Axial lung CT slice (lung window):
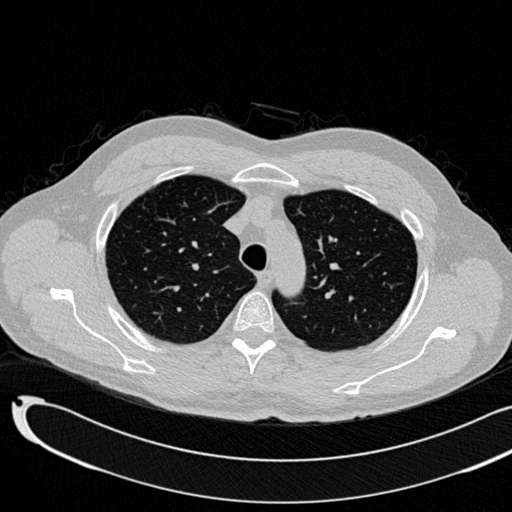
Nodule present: no